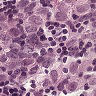
Metastatic tissue present: yes